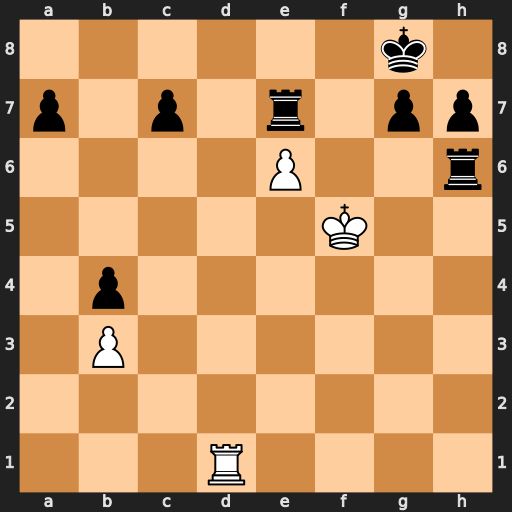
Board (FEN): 6k1/p1p1r1pp/4P2r/5K2/1p6/1P6/8/3R4
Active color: w
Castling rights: -
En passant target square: -
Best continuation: Rd8+ Re8 Rxe8#